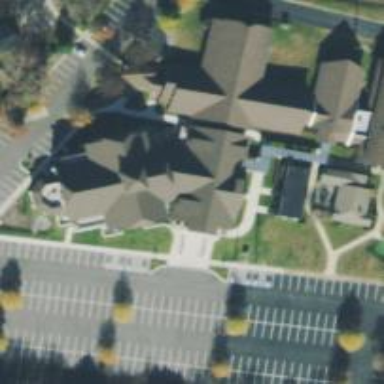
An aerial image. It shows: Beautiful church building.